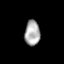
Tissue: prostate
Cell type: T cells
Senescence score: 0.3246
Nuclear area (px): 376
Mean DAPI intensity: 171.245